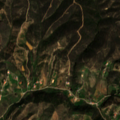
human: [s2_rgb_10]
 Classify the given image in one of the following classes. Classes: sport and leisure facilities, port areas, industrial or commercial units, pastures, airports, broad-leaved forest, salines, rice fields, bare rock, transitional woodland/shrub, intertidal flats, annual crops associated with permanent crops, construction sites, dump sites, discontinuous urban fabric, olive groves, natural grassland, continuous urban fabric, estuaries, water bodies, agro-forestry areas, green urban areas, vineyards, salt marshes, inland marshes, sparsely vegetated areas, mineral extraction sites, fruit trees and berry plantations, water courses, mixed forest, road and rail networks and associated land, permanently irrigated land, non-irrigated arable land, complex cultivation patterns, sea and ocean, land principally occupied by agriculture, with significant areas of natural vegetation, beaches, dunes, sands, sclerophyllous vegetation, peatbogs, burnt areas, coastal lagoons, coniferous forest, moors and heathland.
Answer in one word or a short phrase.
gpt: land principally occupied by agriculture, with significant areas of natural vegetation, sclerophyllous vegetation, transitional woodland/shrub